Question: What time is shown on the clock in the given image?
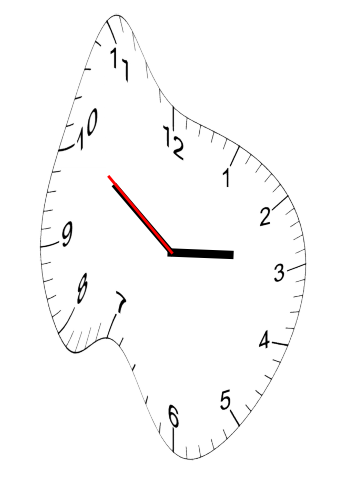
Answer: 02:50:51